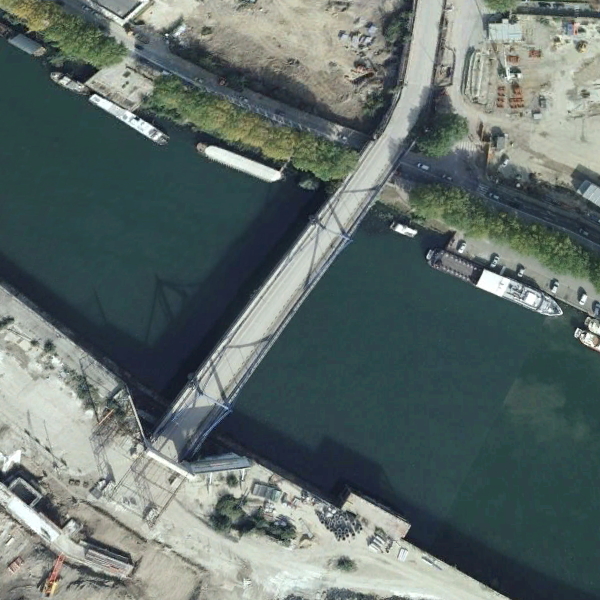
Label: Bridge